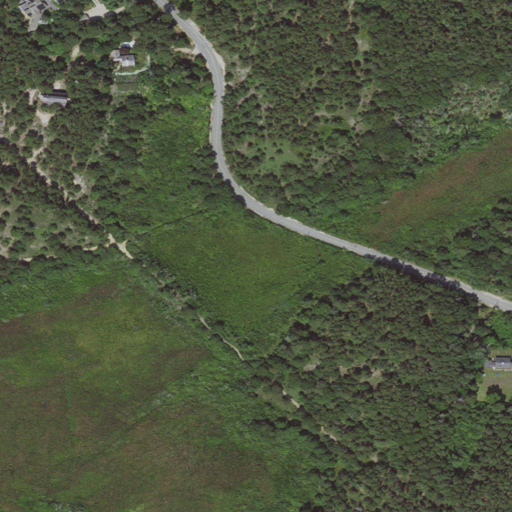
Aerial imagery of valley in Massachusetts named Lombard Hollow containing herbaceous wetlands, evergreen forest, low intensity development, mixed forest, grassland, medium intensity development, open development, high intensity development, and woody wetlands